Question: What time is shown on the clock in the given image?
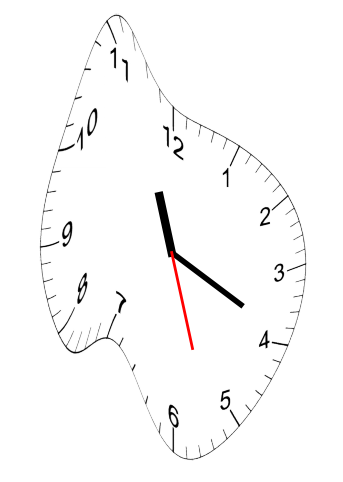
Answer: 11:19:27